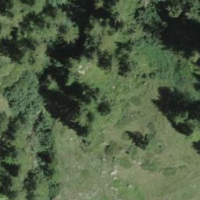
EUNIS habitat code: 44
Species observed at this site:
Campanula barbata